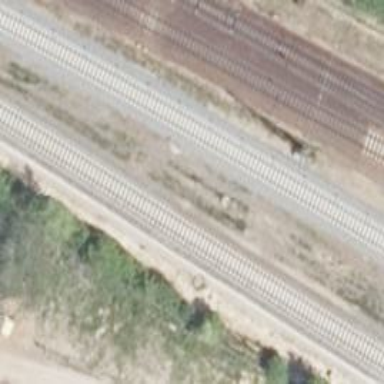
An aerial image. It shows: Railway signal.